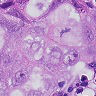
Metastatic tissue present: yes